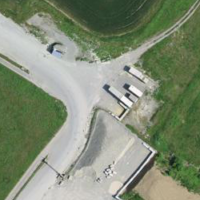
EUNIS habitat code: 56
Species observed at this site:
Oenanthe oenanthe
Linaria cannabina
Passer domesticus
Buteo buteo
Carduelis carduelis
Hippolais polyglotta
Columba palumbus
Alauda arvensis
Saxicola rubetra
Ardea alba
Phoenicurus ochruros
Saxicola rubicola
Falco tinnunculus
Motacilla alba